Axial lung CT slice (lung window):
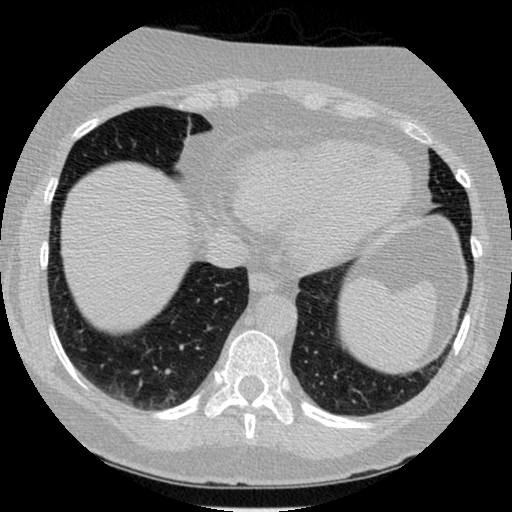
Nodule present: no